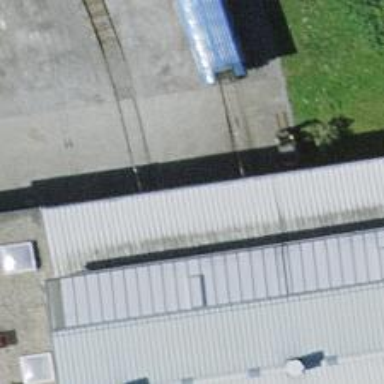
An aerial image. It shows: Single narrow-gauge railway track in service yard.